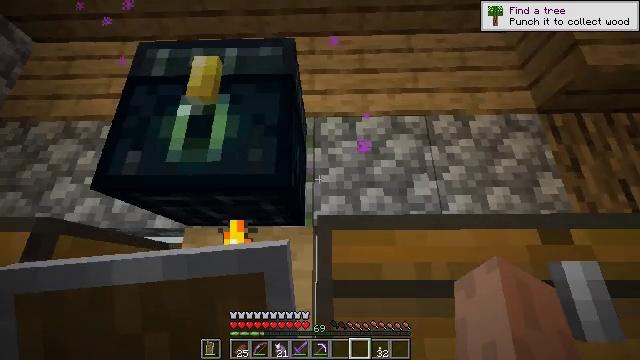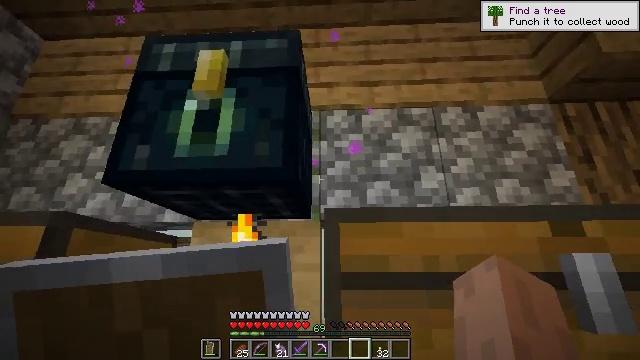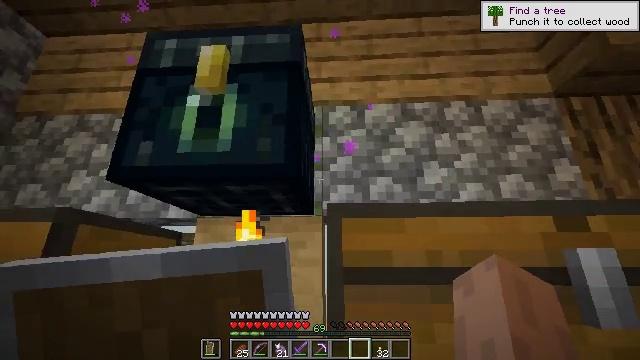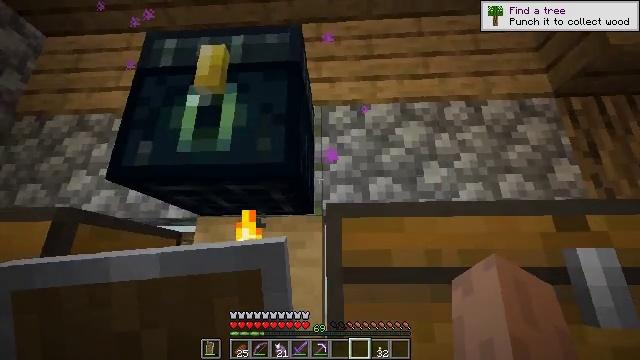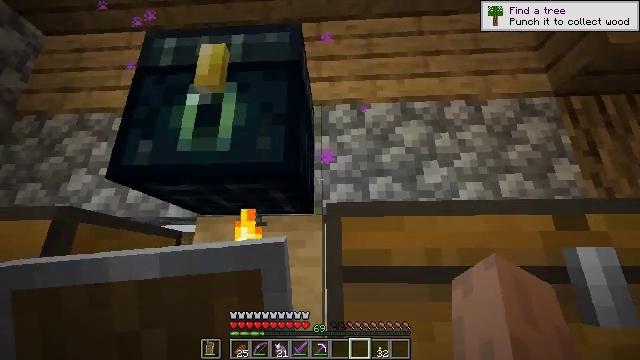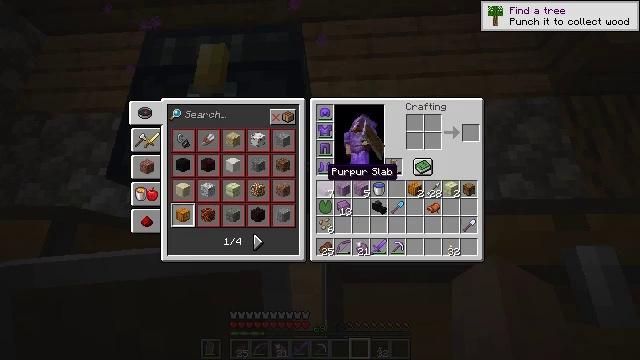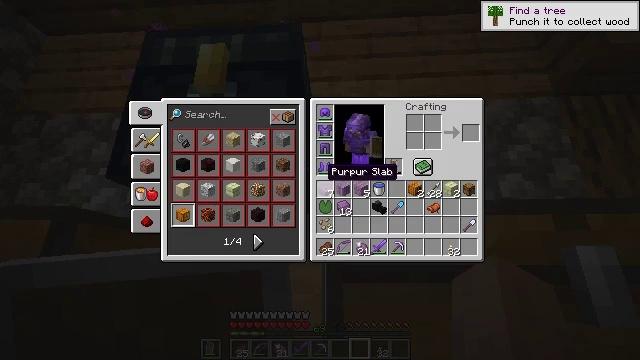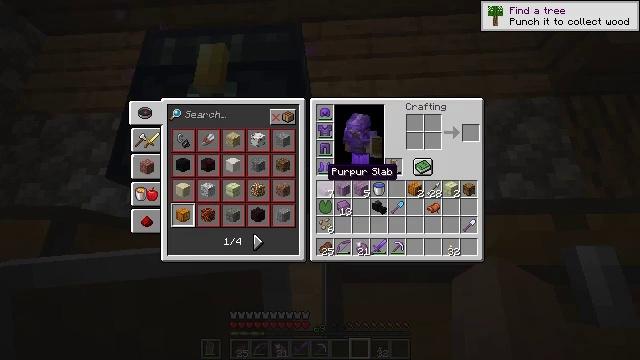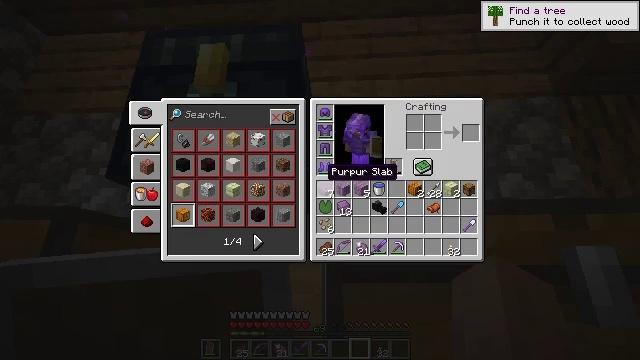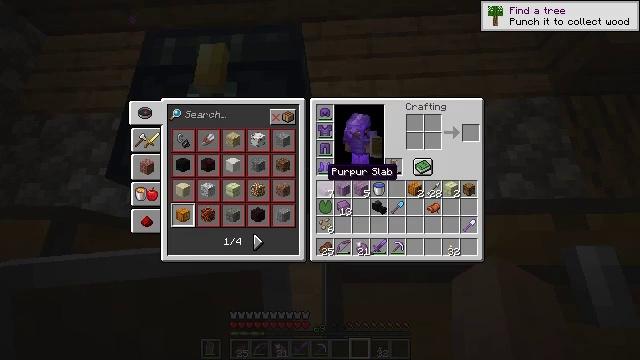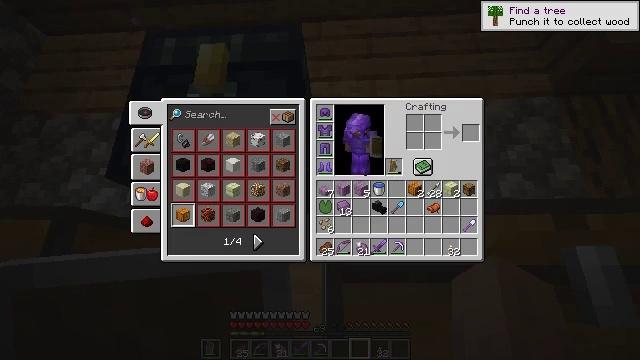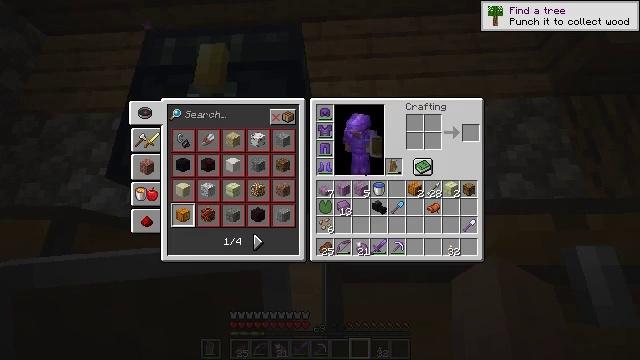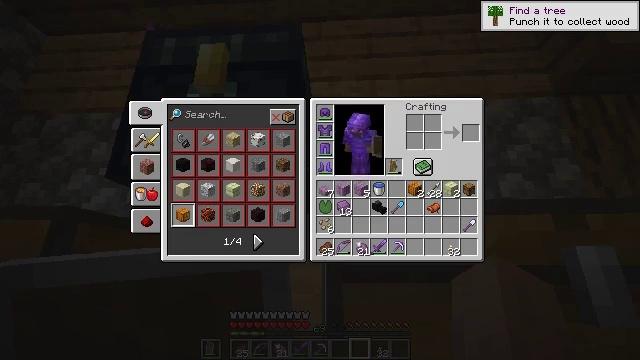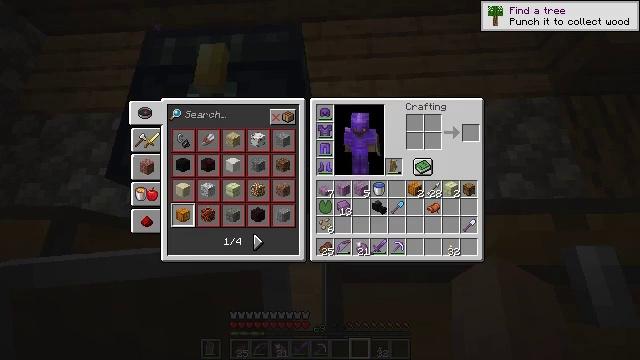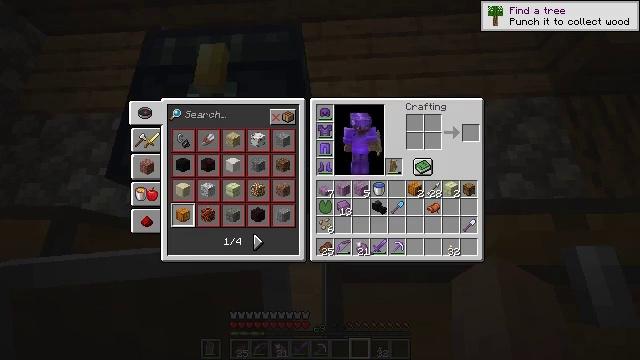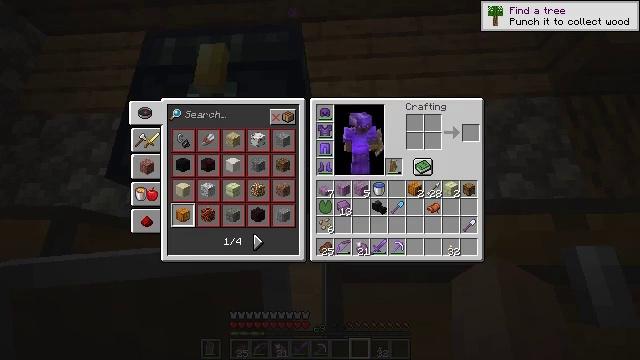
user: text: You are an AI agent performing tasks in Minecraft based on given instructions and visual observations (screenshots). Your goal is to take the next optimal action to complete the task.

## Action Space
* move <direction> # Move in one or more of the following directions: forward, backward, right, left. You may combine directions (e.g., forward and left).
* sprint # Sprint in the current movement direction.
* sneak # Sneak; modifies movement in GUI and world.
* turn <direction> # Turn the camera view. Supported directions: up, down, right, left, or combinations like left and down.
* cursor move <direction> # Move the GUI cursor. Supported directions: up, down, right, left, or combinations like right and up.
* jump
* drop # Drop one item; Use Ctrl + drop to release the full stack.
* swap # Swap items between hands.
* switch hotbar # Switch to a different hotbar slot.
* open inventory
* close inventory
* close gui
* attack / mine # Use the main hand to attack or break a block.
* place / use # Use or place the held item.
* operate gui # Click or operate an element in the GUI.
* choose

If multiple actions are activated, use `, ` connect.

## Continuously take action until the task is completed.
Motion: motion action
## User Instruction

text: Make a shulker box with necessary materials on the crafting table.
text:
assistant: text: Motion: turn left and down
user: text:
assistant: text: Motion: no_op
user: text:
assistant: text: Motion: no_op
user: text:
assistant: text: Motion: no_op
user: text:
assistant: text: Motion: close inventory
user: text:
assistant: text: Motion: close inventory
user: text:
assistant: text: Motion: close inventory
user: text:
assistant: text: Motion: no_op
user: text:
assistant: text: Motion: no_op
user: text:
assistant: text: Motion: no_op
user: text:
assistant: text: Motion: turn right
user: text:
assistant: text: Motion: turn right and up
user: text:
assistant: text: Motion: turn right and up
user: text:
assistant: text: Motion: turn right and up
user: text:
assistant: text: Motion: turn right
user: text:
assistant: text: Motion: no_op
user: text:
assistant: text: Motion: no_op
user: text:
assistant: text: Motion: no_op
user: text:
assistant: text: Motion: no_op
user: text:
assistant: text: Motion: no_op
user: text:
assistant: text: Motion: no_op
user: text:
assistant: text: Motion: no_op
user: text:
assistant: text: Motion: no_op
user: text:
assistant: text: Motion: no_op
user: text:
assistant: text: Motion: open inventory
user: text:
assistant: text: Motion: turn left and down, open inventory
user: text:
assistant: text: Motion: turn left and down
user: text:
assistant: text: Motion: turn left and down
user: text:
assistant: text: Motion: turn left and down
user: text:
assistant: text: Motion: turn left and down